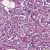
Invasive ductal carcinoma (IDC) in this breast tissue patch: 1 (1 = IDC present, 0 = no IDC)